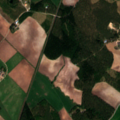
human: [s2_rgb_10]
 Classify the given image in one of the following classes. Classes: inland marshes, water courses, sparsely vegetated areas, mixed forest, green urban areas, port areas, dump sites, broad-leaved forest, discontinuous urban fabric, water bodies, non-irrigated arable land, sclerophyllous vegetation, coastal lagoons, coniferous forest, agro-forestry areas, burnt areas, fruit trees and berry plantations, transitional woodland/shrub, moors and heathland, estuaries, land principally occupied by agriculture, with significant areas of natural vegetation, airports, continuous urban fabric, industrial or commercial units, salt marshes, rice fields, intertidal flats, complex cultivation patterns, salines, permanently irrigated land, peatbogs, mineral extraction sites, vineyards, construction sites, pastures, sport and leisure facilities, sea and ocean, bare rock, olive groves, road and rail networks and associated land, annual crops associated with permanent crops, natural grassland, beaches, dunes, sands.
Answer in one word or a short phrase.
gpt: non-irrigated arable land, land principally occupied by agriculture, with significant areas of natural vegetation, coniferous forest, mixed forest